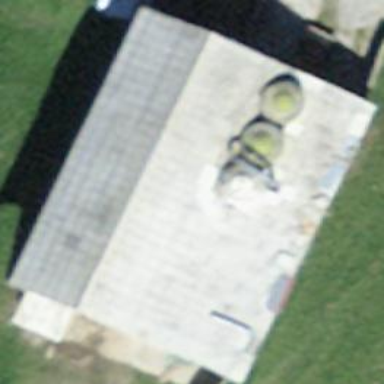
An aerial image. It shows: Barn.